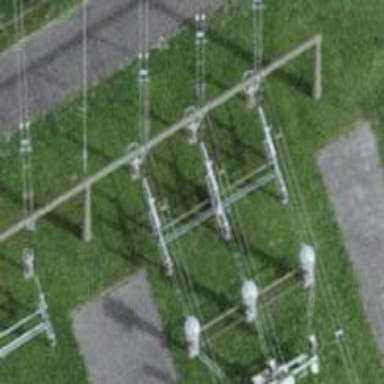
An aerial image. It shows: Three power lines with cables.